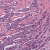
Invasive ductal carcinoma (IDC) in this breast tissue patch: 1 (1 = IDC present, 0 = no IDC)